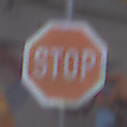
Verkehrszeichen: Stop
Umgebung: Outdoor, Urban
Tageszeit: MorningAfternoon
Wetter: PartlyCloudy
Licht: Natural
Jahreszeit: NotSpecified
Kontrast: LowContrast